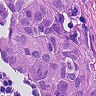
Metastatic tissue present: yes